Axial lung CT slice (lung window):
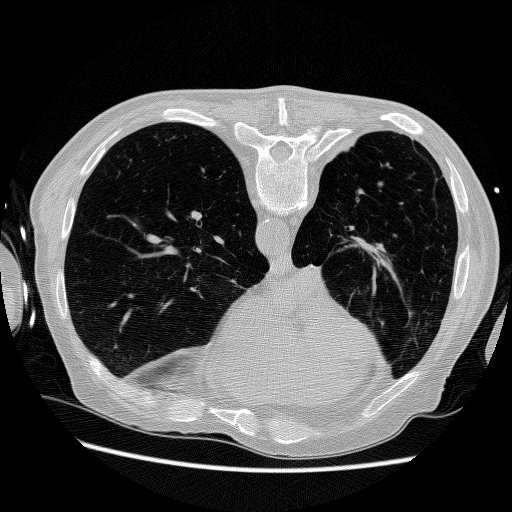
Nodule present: no